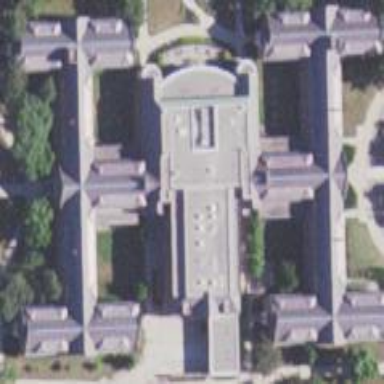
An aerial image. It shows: Dormitory building.